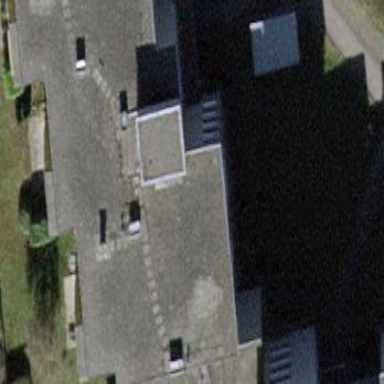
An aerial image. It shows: Residential building with flat roof.